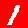
Digit: 1